Current action and preconditions to check: trajectory_clear

Your task: For each precondition in the list above, predict whether it will hold at this action.

Consider the current scene as observed from the mobile robot's camera, and analyze the predicted future states of all dynamic agents (e.g., people, animals, vehicles, or any moving entities) within the NEXT SECOND.

IMPORTANT: Only answer "very likely" if you are absolutely certain—based on strong, clear evidence—that a dynamic agent will violate the precondition in the predicted future state. Do NOT answer "very likely" for unlikely, ambiguous, or low-probability risks.

Ask yourself for each precondition: Is there a high probability, with clear and convincing evidence, that the predicted future states of any dynamic agent will interfere with the predicted future state of the currently executing action within the NEXT SECOND, causing that precondition to fail?

Assess the risk level based on these predictions. Use "likely" or "very likely" if motions create a clear risk of interference.

Use "neutral" or "improbable" if agents are nearby but their predicted paths are clearly diverging or non-conflicting.

Failure Risk Categories: "very improbable", "improbable", "neutral", "likely", "very likely"

Answer Format: Output ONLY the probability_of_failure value from these categories: "very improbable", "improbable", "neutral", "likely", "very likely"

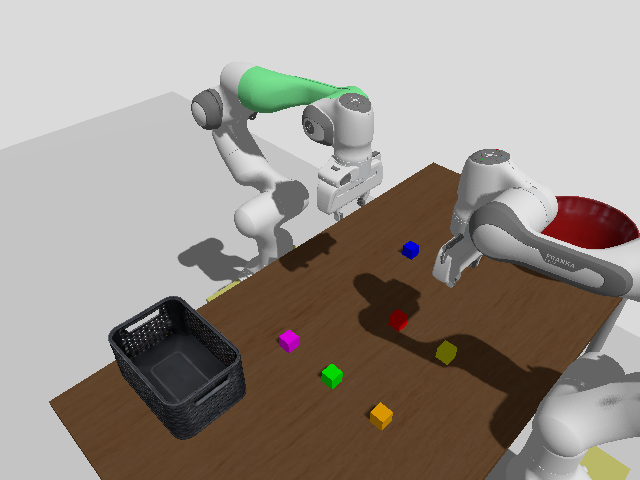

Answer: very improbable